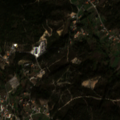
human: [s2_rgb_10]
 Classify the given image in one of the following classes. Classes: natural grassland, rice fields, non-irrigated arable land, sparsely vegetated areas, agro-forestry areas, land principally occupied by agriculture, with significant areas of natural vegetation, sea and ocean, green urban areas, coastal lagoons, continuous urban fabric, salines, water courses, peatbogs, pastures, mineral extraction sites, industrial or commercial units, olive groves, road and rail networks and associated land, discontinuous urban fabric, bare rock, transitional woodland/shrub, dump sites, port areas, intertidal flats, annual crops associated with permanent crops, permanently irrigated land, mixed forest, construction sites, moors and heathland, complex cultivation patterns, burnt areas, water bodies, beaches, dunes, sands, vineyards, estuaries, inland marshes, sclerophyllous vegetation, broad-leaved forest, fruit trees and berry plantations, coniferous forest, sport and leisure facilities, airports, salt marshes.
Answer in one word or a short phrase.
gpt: discontinuous urban fabric, permanently irrigated land, olive groves, broad-leaved forest, mixed forest, transitional woodland/shrub